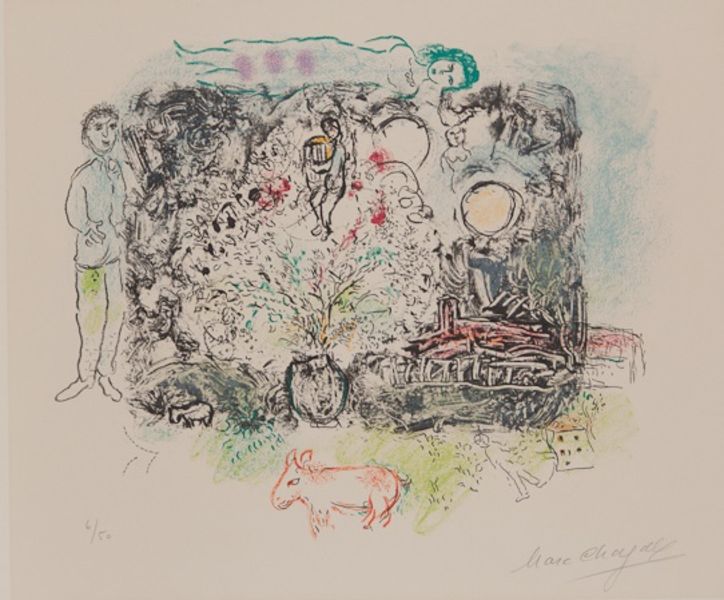
Titel: Fairyland, Fairyland
Künstler: Marc Chagall
Standort: Amherst (Massachusetts, USA)
Institution: Mead Art Museum, Amherst College
Schlagwörter: blue, crowd, hands, red, white, black, green, woman, yellow, print, plant, pot, vase, hand, flower, man, tree, house, sun, boy, child, feet, helmet, grass, drawing, paper, color, dog, drum, sketch, abstract, marc, music, ink, watercolor, pencil, moon, animal, circle, form, legs, horse, figure, lithograph, lying, chagall, goat, train, standing, ball, barn, shape, floating, chagal, log, pig, twentieth century, laying, chagal\, doodle, absract, plant pot, printmaking